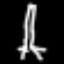
Label: The Eiffel Tower